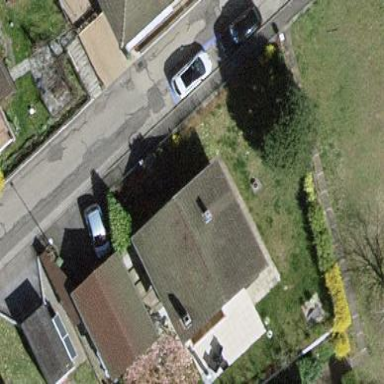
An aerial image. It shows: Detached building.